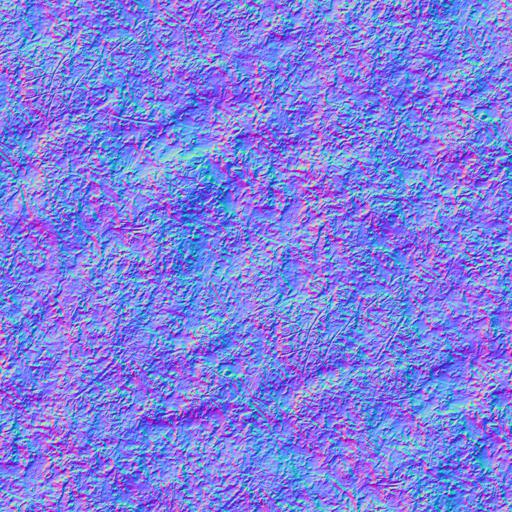
forest ground leaf leaves